Current action and preconditions to check: trajectory_clear

Your task: For each precondition in the list above, predict whether it will hold at this action.

Consider the current scene as observed from the mobile robot's camera, and analyze the predicted future states of all dynamic agents (e.g., people, animals, vehicles, or any moving entities) within the NEXT SECOND.

IMPORTANT: Only answer "very likely" if you are absolutely certain—based on strong, clear evidence—that a dynamic agent will violate the precondition in the predicted future state. Do NOT answer "very likely" for unlikely, ambiguous, or low-probability risks.

Ask yourself for each precondition: Is there a high probability, with clear and convincing evidence, that the predicted future states of any dynamic agent will interfere with the predicted future state of the currently executing action within the NEXT SECOND, causing that precondition to fail?

Assess the risk level based on these predictions. Use "likely" or "very likely" if motions create a clear risk of interference.

Use "neutral" or "improbable" if agents are nearby but their predicted paths are clearly diverging or non-conflicting.

Failure Risk Categories: "very improbable", "improbable", "neutral", "likely", "very likely"

Answer Format: Output ONLY the probability_of_failure value from these categories: "very improbable", "improbable", "neutral", "likely", "very likely"

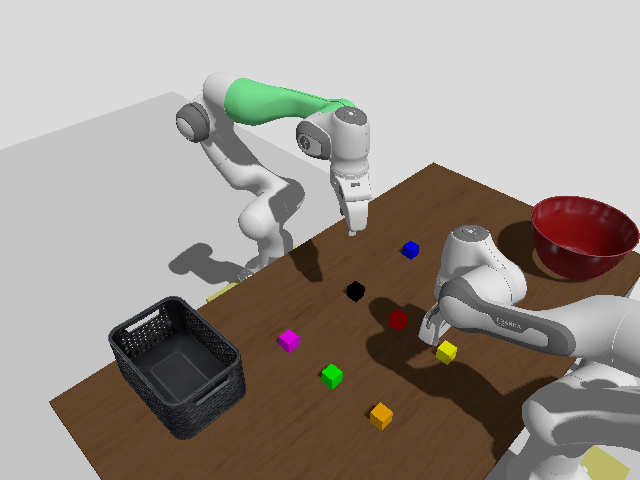

Answer: very improbable